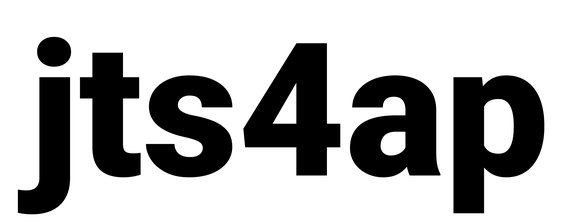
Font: Roboto_Black